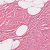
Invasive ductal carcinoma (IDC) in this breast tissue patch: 0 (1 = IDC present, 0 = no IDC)